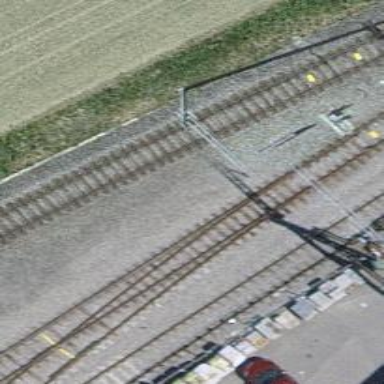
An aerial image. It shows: Single-track electrified railway with contact line.